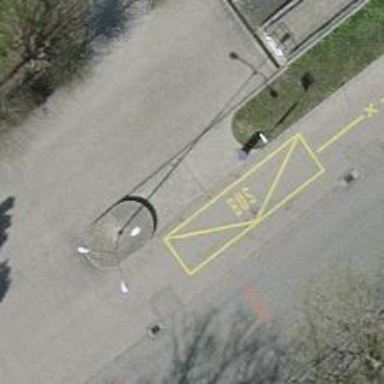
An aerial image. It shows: Bus stop with platform for public transport.